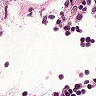
Metastatic tissue present: no